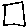
Label: square